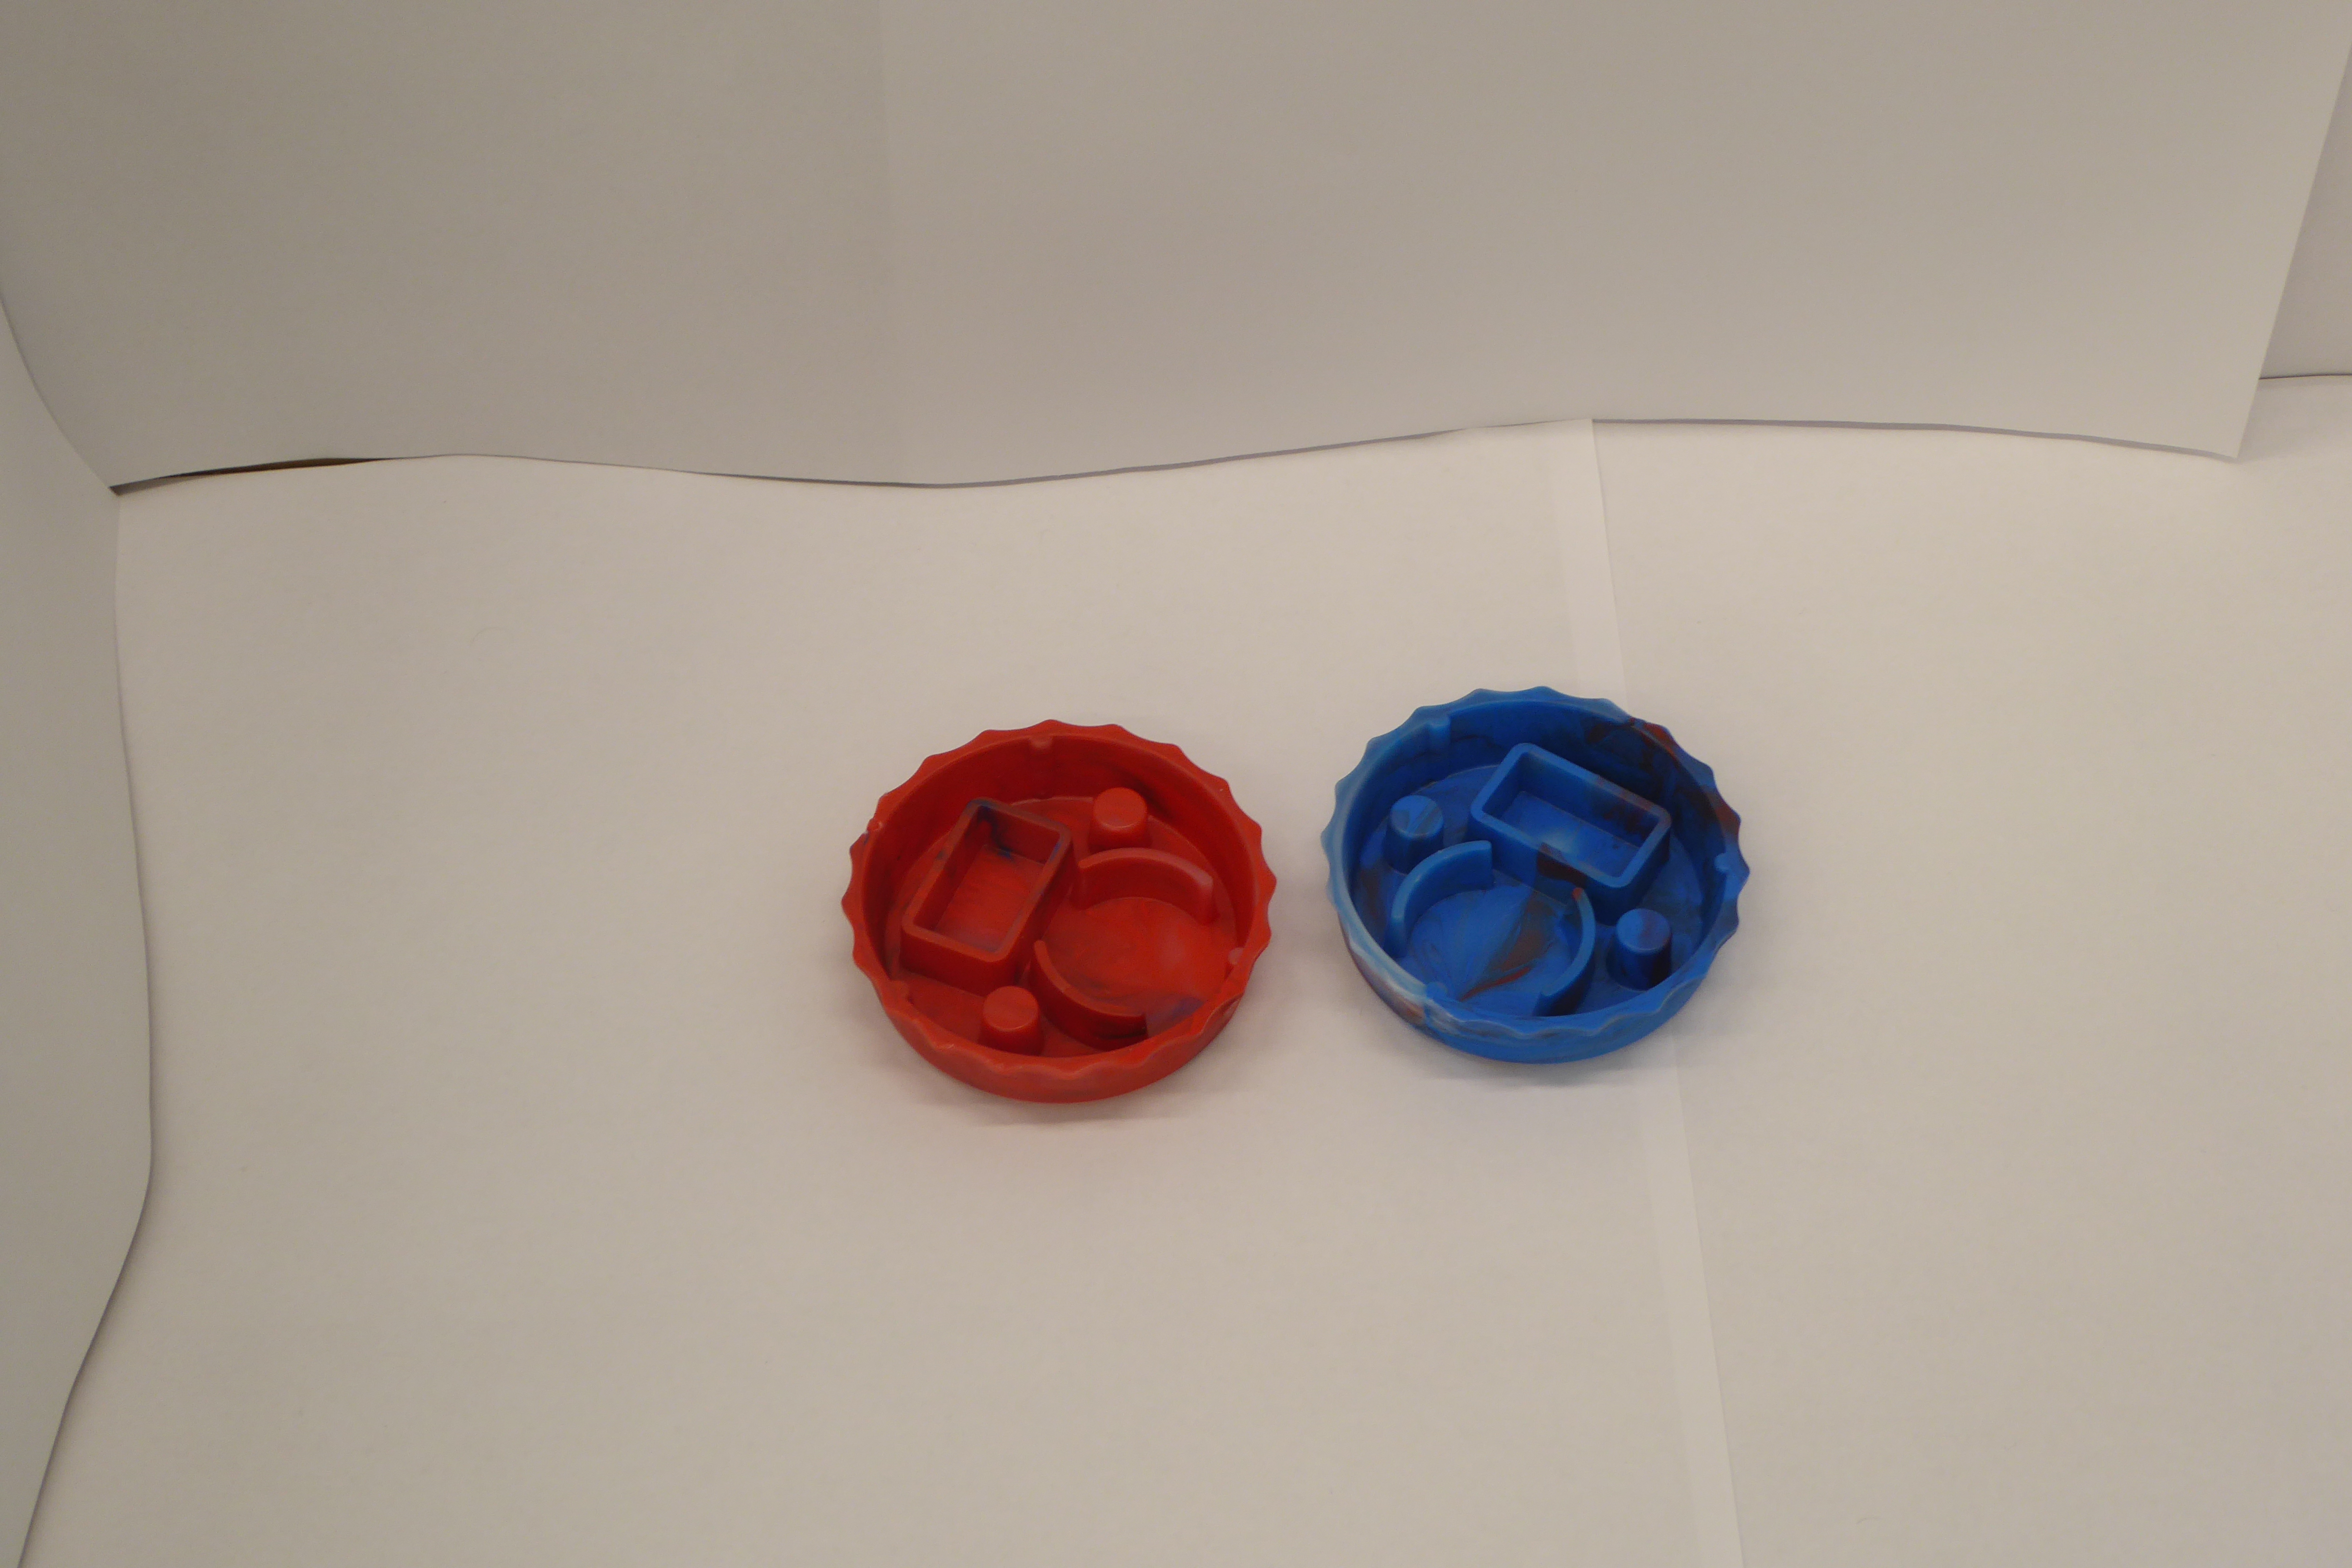
Label: Bottle Opener - Cover